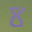
Label: 8